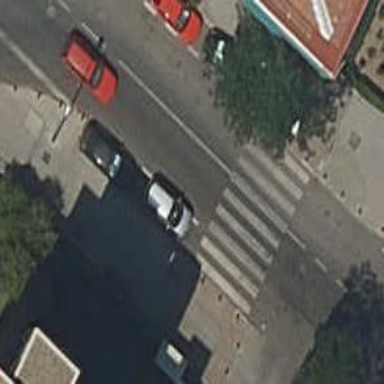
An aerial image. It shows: Uncontrolled crossing on the road.